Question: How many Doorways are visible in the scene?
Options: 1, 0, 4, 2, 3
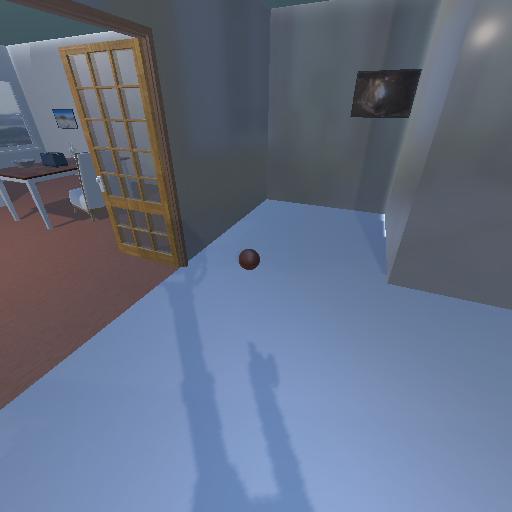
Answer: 1